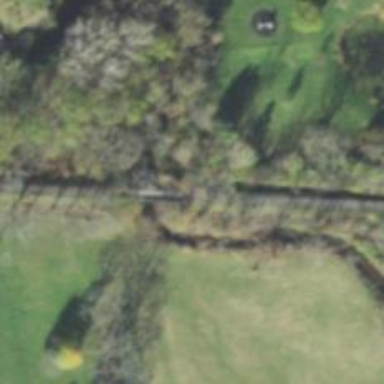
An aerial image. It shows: Abandoned railway viaduct over cycleway.